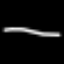
Label: line